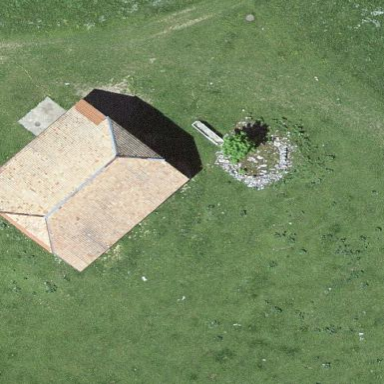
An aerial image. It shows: Cabin is depicted in the image.